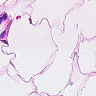
Metastatic tissue present: no